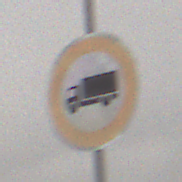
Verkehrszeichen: VerbotFuerKraftfahrzeugeUeberDreiKommaFuenfTonnen
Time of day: Midday
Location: Outdoor (Nature)
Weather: Overcast
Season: Winter
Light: Natural